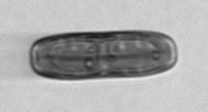
Label: Ephemera